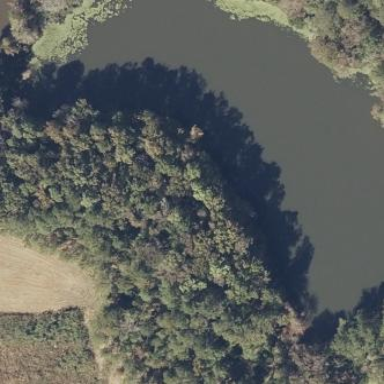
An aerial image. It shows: Pond surrounded by natural water.